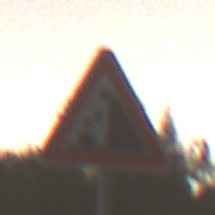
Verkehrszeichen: SteinschlagRechts
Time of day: SunriseSunset
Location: Outdoor (Nature)
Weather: Clear
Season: NotSpecified
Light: Natural